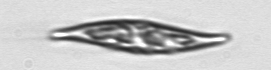
Label: Pleurosigma